八年级 · 变换几何
动手操作:

(1) 对数轴上的点 $P$ 进行如下操作: 先把点 $P$ 表示的数乘以 $\frac{1}{2}$,再把所得数对应的点向左平移 1 个单位, 得到点 $P$ 的对应点 $P^{\prime}$, 点 $A, B$ 在数轴上,对线段 $A B$ 上的每个点进行上述操作后得到线段 $A^{\prime} B^{\prime}$, 其中点 $A, B$ 的对应点分别为 $A^{\prime}, B^{\prime}$.

(1) 若点 $A$ 表示的数是 -4, 则点 $A^{\prime}$ 表示的数是 \$ \qquad \$
(2) 若点 $B^{\prime}$ 表示的数是 3, 则点 $B$ 表示的数是 \$ \qquad \$
(3) 已知线段 $A B$ 上的点 $E$ 经过上述操作后得到的对应点 $E^{\prime}$ 与点 $E$ 重合, 则点 $E$ 表示的数是 \$ \qquad \$类比探究:

(2) 如图 2, 在平面直角坐标系 $x O y$ 中, 对正方形 $A B C D$ 及其内部的每个点进行如下操作:把每个点的横、纵坐标都乘以同一个实数 $m$, 将得到的点先向左平移 $n$ 个单位 $(n>0)$,再向下平移 1 个单位, 得到正方形及其内部的点,其中点 $A(-4,0), D(2,0)$ 的对应点分别为 $A^{\prime}(-3,-1), D^{\prime}(-1,-1)$. 求出 $m, n$ 的值.

(3) 在 (2) 的探究中, 若正方形 $A B C D$ 内部的一个点 $F$ 经过上述操作后得到的对应点 $F^{\prime}$ 与点 $F$ 重合, 请直接写出点 $F$ 的坐标.

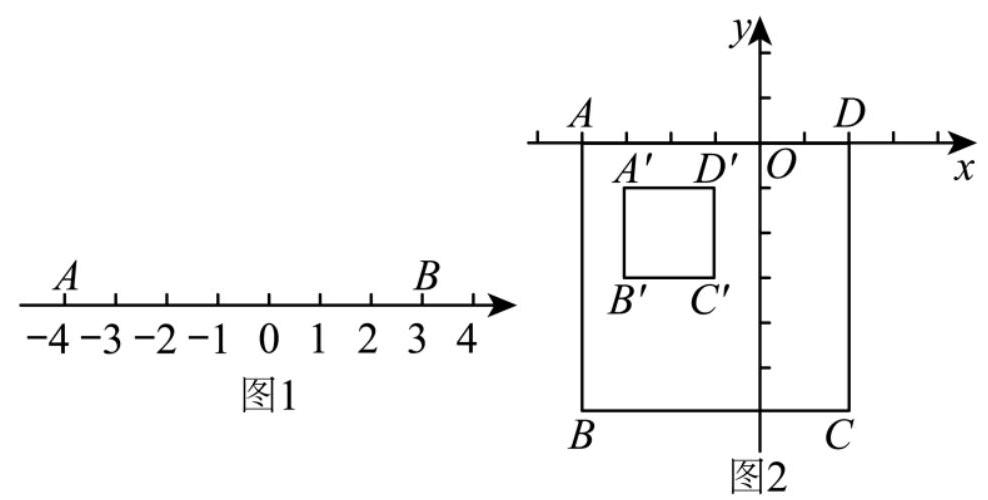
答案: 解: (1) (1)点 $A^{\prime}$ 表示的数是: $-4 \times \frac{1}{2}-1=-3$;

故答案为: -3 ;

(2) 设 $B$ 点表示的数为 $b$, 则有:

$\frac{1}{2} b-1=3$, 解得 : $b=8$;

故答案为: 8 ;

(3) 设 $E$ 点表示的数为 $e$, 则有:

$\frac{1}{2} e-1=e$ ，解得： $e=-2 ；$

故答案为: -2 ;

(2) 由已知可得,

$\left\{\begin{array}{c}-4 m-n=-3 \\ 2 m-n=-1\end{array}\right.$,

解得: $\left\{\begin{array}{l}m=\frac{1}{3} \\ n=\frac{5}{3}\end{array}\right.$,

$\therefore m=\frac{1}{3}, n=\frac{5}{3}$

(3) 设 $F$ 点的坐标为 $(x, y)$, 则有:

$\frac{1}{3} x-\frac{5}{3}=x$, 解得: $x=-\frac{5}{2}$;

$\frac{1}{3} y-1=y$, 解得: $y=-\frac{3}{2}$;

$\therefore F$ 点的坐标为: $F\left(-\frac{5}{2},-\frac{3}{2}\right)$.